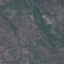
Label: HerbaceousVegetation